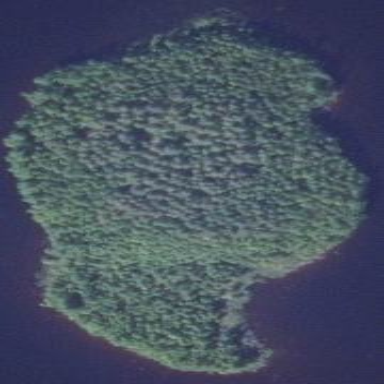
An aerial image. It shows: Islet.